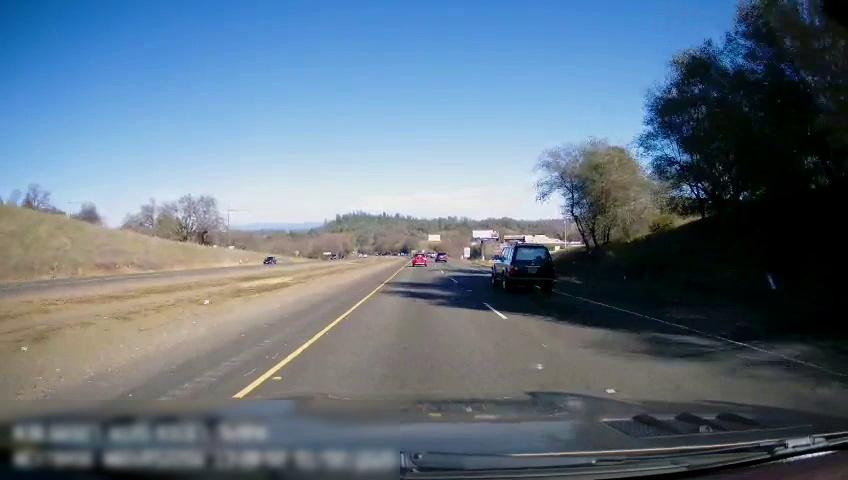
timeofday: Day
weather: Sunny
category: Drivable Space
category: Drivable Space
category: Vehicles | SUV
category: Vehicles | SUV
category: Vehicles | SUV
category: Vehicles | Car
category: Lanes | Current Lane
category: Lanes | Current Lane
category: Lanes | Alternate Lane